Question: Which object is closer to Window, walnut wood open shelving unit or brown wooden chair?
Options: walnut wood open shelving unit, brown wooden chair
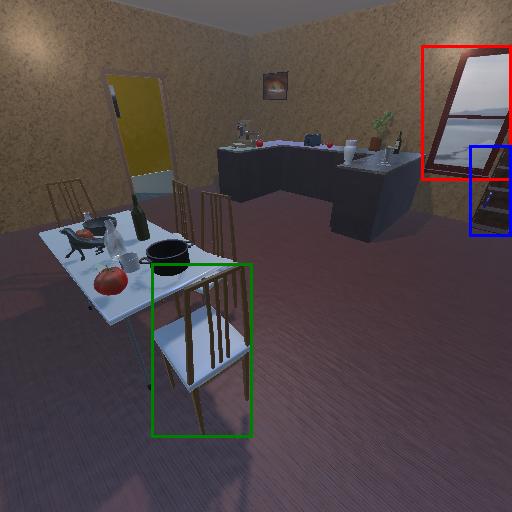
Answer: walnut wood open shelving unit